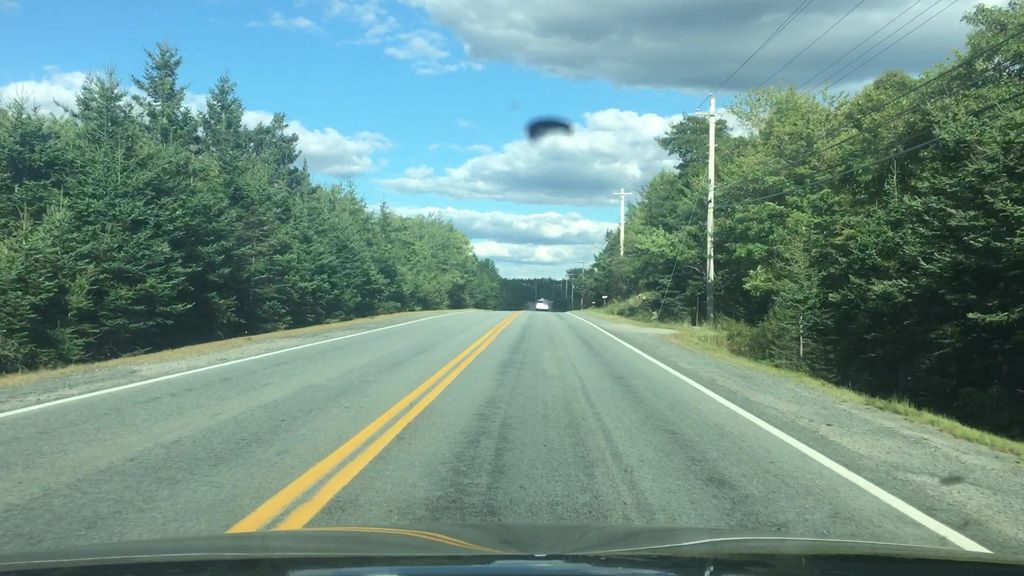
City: halifax